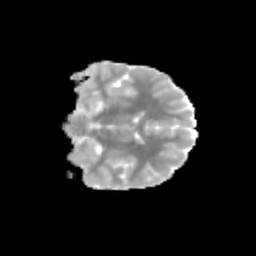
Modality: MD
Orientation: coronal
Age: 11
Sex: female
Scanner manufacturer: siemens
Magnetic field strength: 3 T
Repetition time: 3.8 s
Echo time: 0.07 s